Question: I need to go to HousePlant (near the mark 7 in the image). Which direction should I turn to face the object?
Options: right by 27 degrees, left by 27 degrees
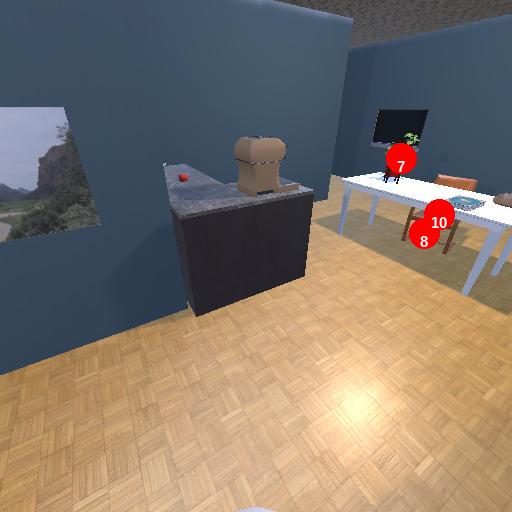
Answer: right by 27 degrees